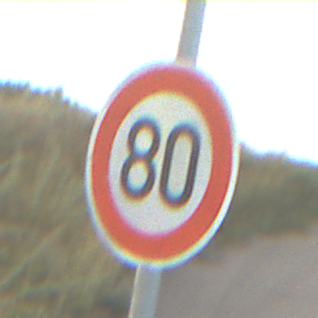
Verkehrszeichen: Geschwindigkeit80
Umgebung: Outdoor, RoadRail
Tageszeit: SunriseSunset
Wetter: PartlyCloudy
Licht: Natural
Jahreszeit: NotSpecified
Kontrast: MediumContrast